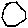
Label: hexagon